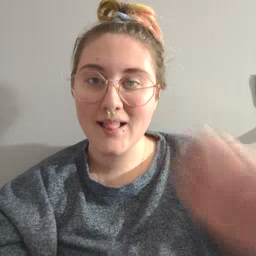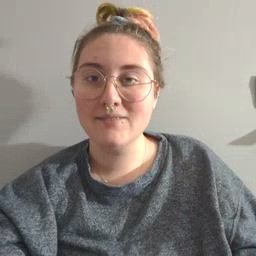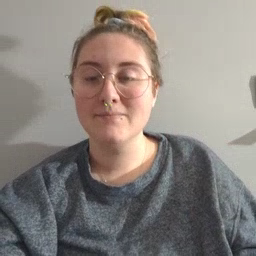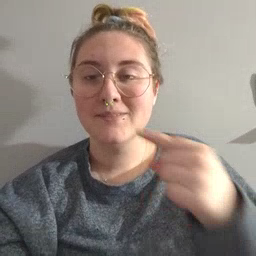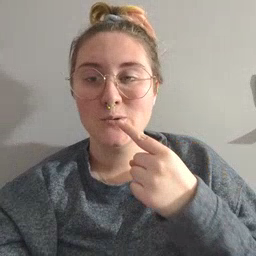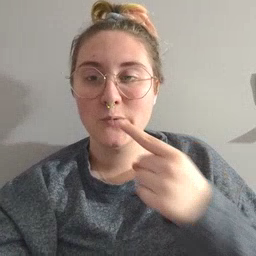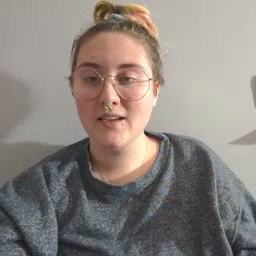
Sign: tooth